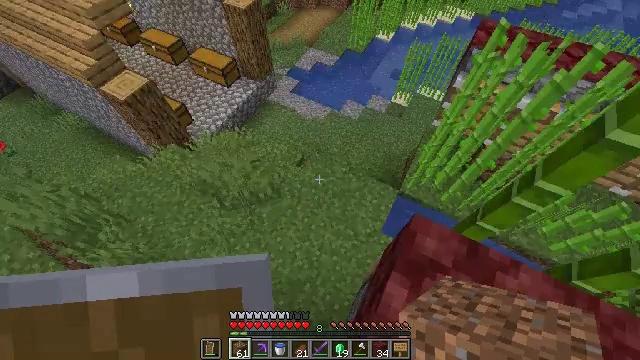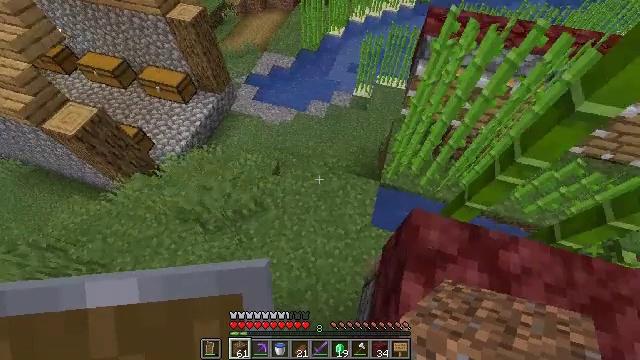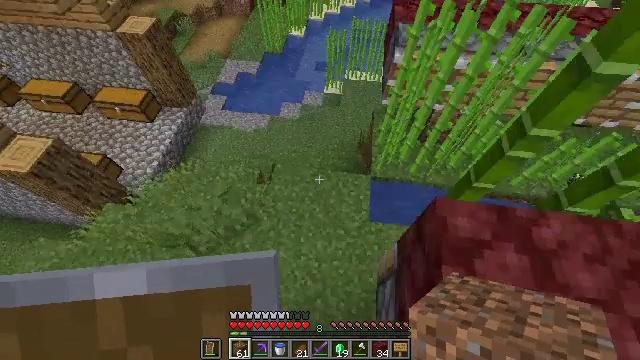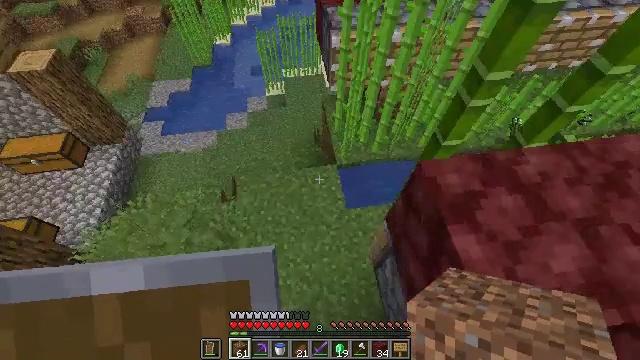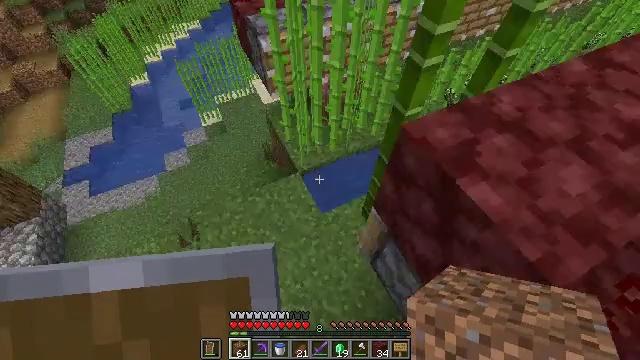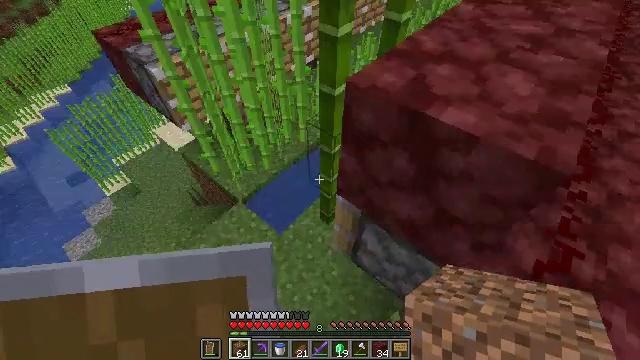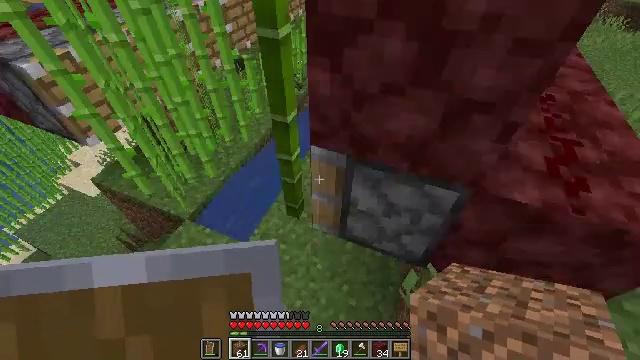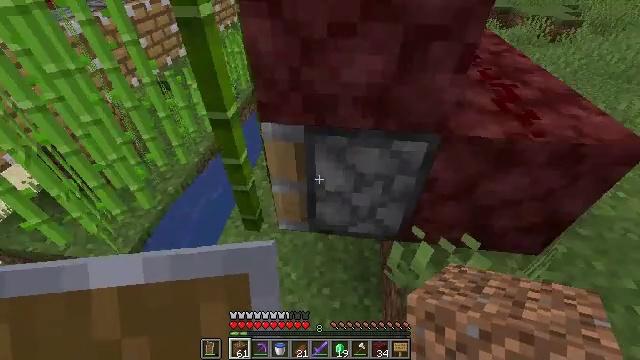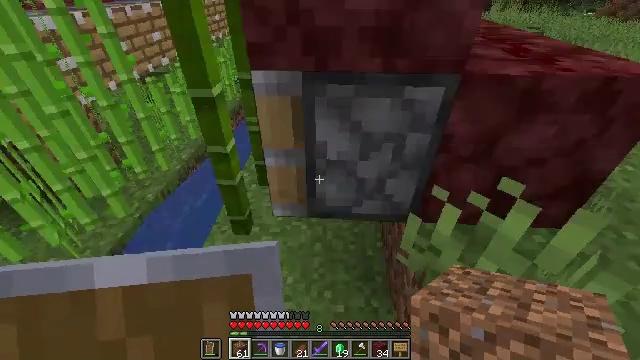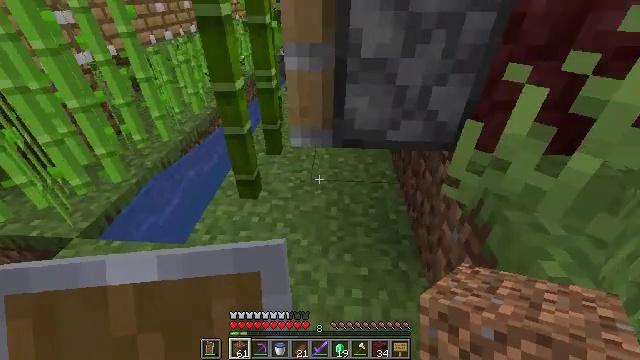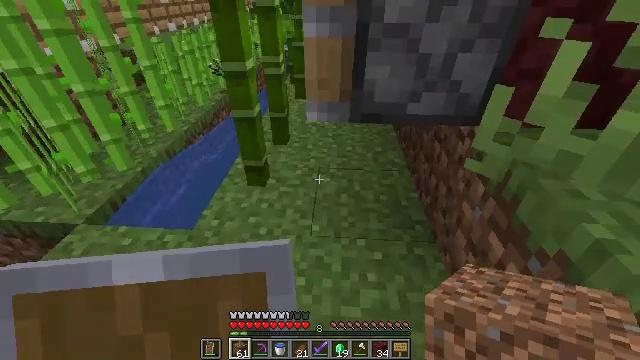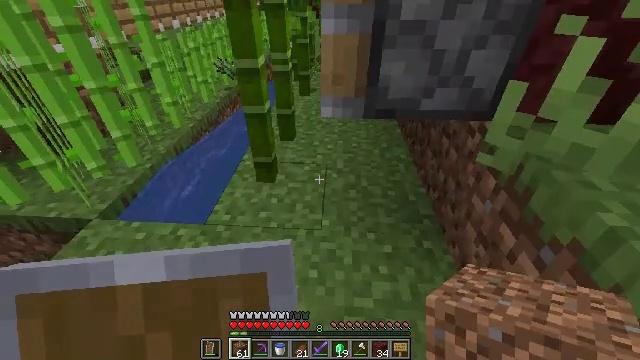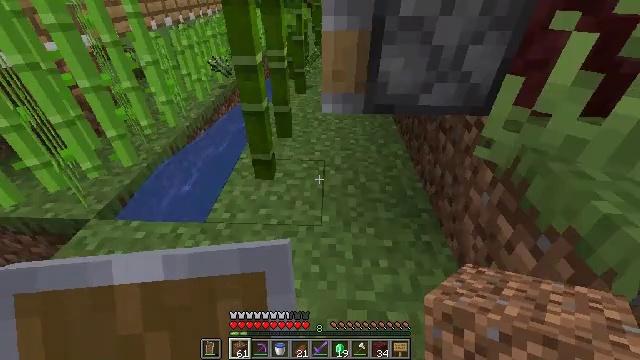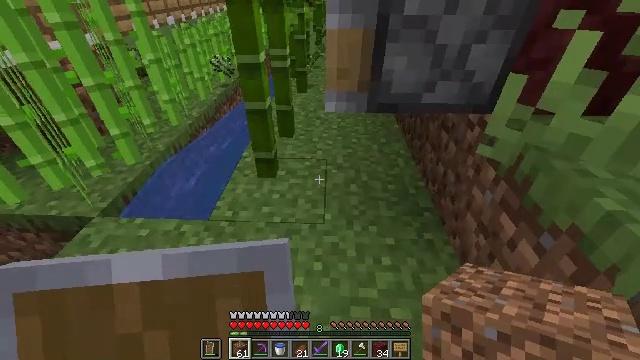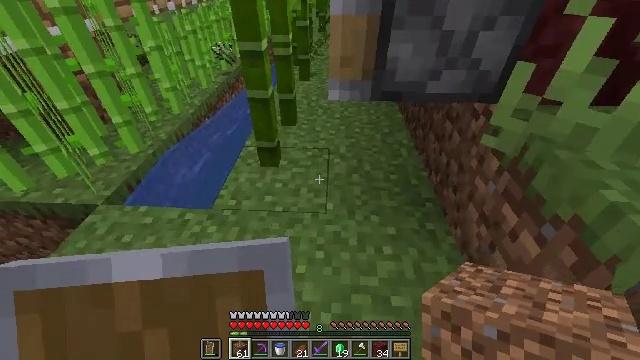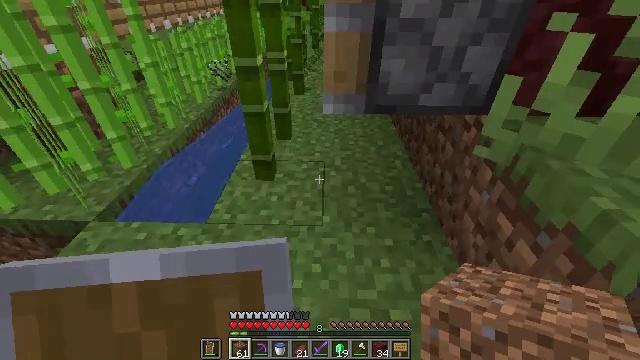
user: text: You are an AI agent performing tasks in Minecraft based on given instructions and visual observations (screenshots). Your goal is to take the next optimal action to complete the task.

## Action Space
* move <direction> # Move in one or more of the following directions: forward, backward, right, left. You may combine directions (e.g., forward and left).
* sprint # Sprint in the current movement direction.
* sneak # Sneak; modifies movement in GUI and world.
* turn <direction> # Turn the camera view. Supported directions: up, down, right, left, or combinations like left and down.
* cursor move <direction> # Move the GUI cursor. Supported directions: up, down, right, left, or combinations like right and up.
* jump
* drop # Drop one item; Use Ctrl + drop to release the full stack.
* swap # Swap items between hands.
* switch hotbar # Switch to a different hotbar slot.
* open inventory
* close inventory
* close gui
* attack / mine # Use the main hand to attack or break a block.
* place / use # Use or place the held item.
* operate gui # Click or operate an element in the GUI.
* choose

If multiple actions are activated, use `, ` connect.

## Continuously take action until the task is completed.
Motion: motion action
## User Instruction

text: Break the bamboo stalk.
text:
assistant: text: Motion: move forward and move left, turn right
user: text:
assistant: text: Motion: move forward and move left, turn right
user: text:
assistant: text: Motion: move forward and move left, turn right
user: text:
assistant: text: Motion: move forward and move left, turn right and up
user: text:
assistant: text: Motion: move forward and move left, turn right and up
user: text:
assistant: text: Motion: move forward and move left, turn right and up
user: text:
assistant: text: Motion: move forward and move left, turn right and up
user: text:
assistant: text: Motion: move left, turn right and up
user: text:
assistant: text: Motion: turn up
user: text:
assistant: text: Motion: no_op
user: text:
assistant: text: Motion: no_op
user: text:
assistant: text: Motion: turn right
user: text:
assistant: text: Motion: no_op
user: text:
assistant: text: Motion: turn down
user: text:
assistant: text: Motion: turn right and up
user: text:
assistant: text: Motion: turn right and up
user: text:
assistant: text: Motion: turn up
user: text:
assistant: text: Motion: turn up
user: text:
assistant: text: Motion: turn up
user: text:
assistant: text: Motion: no_op
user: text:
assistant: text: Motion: no_op
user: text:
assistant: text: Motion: no_op
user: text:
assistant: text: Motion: no_op
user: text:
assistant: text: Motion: no_op
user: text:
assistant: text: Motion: no_op
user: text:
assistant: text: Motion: move left
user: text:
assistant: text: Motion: move left
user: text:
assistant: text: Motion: move forward and move left
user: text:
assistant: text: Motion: move forward and move left
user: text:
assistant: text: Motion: move forward and move left